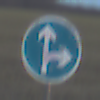
Verkehrszeichen: VorgeschriebeneFahrtrichtungGeradeausOderRechts
Umgebung: Outdoor, Nature
Tageszeit: SunriseSunset
Wetter: PartlyCloudy
Licht: Natural
Jahreszeit: NotSpecified
Kontrast: LowContrast